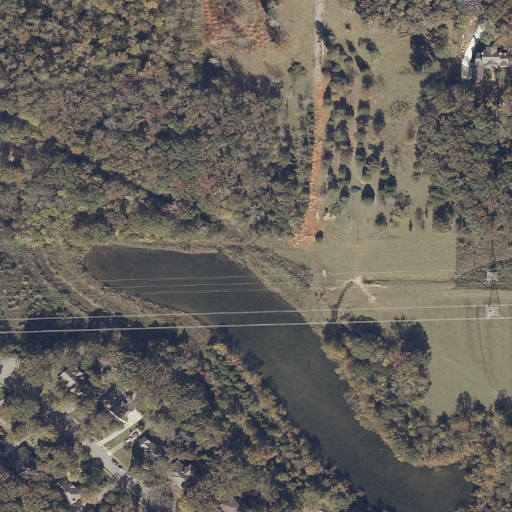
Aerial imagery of valley in Alabama named Hale Hollow containing woody wetlands, pasture, deciduous forest, mixed forest, open water, low intensity development, open development, and grassland